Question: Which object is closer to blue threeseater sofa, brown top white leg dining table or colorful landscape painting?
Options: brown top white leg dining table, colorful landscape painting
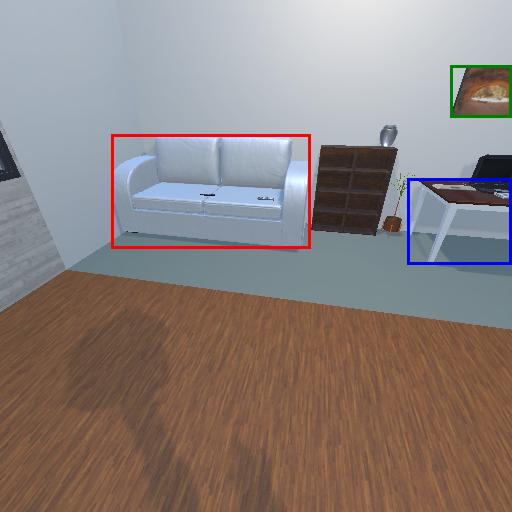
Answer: brown top white leg dining table